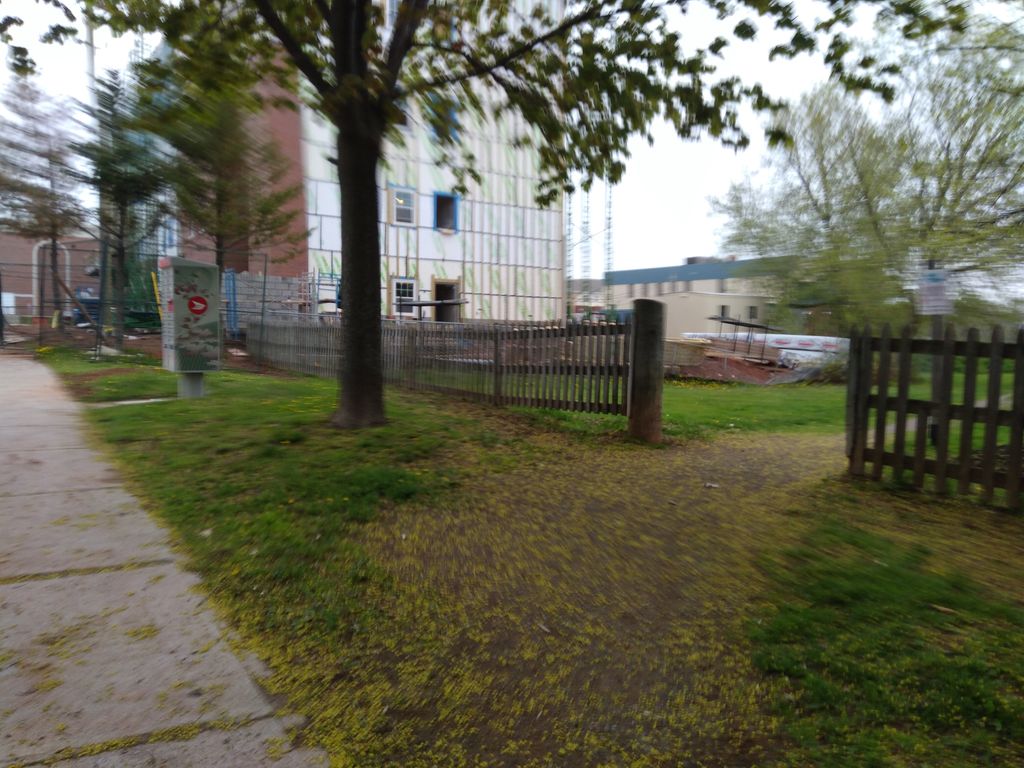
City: charlottetown